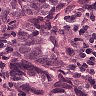
Metastatic tissue present: yes